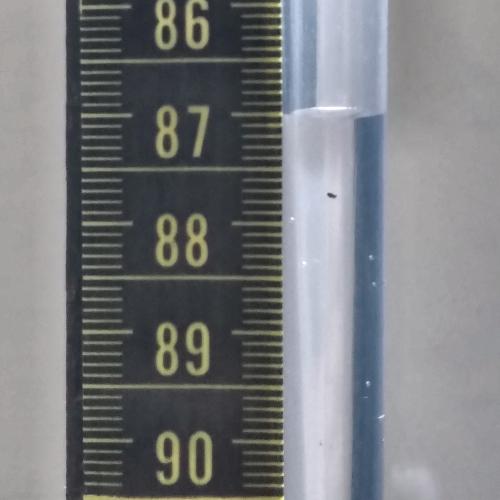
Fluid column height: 87.0 cm